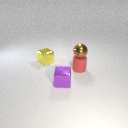
small red rubber cylinder below small brown metal sphere